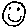
Label: smiley face